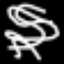
Label: squiggle